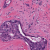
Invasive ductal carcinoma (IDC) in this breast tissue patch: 0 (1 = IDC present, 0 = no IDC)